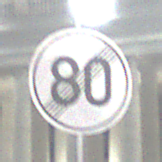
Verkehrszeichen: EndeGeschwindigkeit80
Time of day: Night
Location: Outdoor (Urban)
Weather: PartlyCloudy
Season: NotSpecified
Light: Artificial